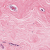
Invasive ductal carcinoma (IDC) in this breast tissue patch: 0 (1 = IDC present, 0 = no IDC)